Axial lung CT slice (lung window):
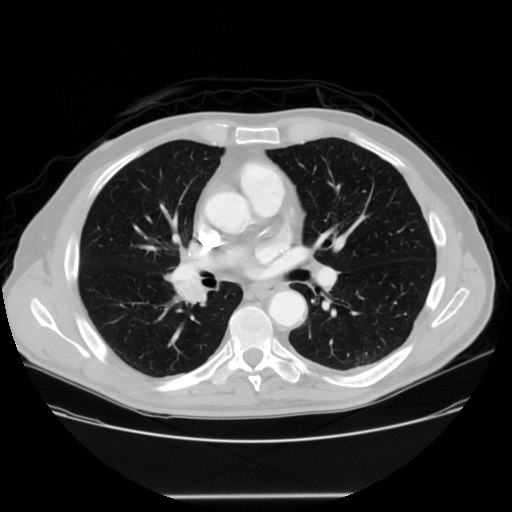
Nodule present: no